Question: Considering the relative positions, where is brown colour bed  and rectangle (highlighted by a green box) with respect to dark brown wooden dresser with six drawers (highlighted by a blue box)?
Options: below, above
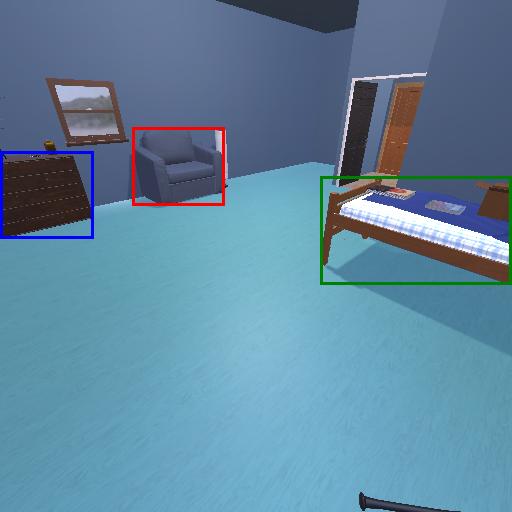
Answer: below